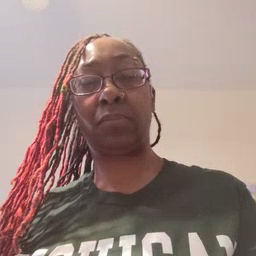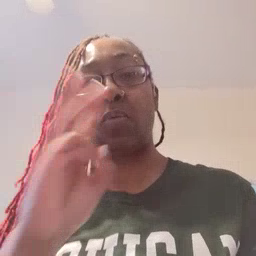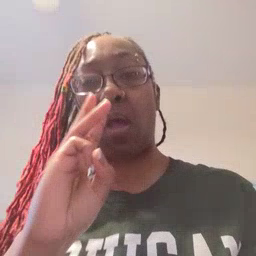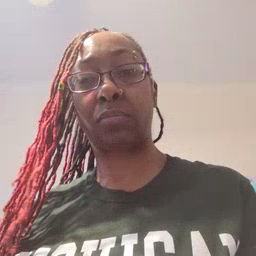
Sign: water